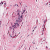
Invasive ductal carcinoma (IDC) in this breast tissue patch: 0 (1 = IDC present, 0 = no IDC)